Question: I use and implement scrollbars in my simple application, and for correct scrollbar initialization I need to know the total height of widgets inside the scrolled area.
I'm unable get the correct height of widgets which are not completely visible.
Is there some way to get the height of theses hidden items?

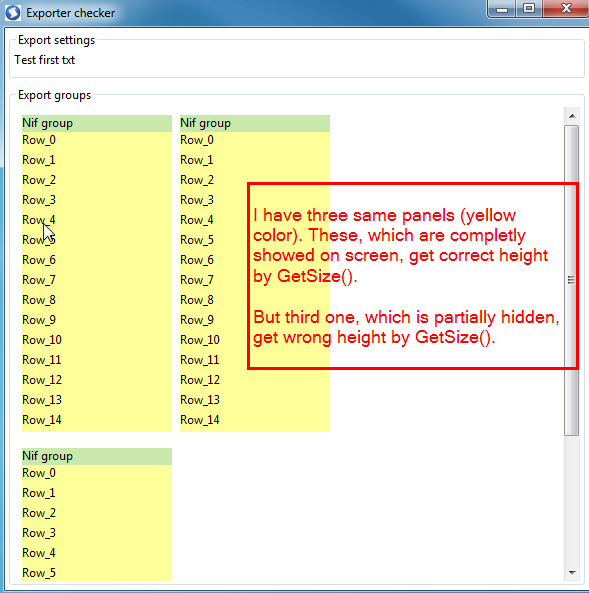
Answer: GetSize() method returned correct dimensions. Problem was using wxScrolledWindow class, because "panels" inside only had dimensions such as the dimension of visible part of the wxScrolleWindow. Thus, method GetSize() seemed to be returning wrong height. Complete solution of this problem is desribed here <URL>